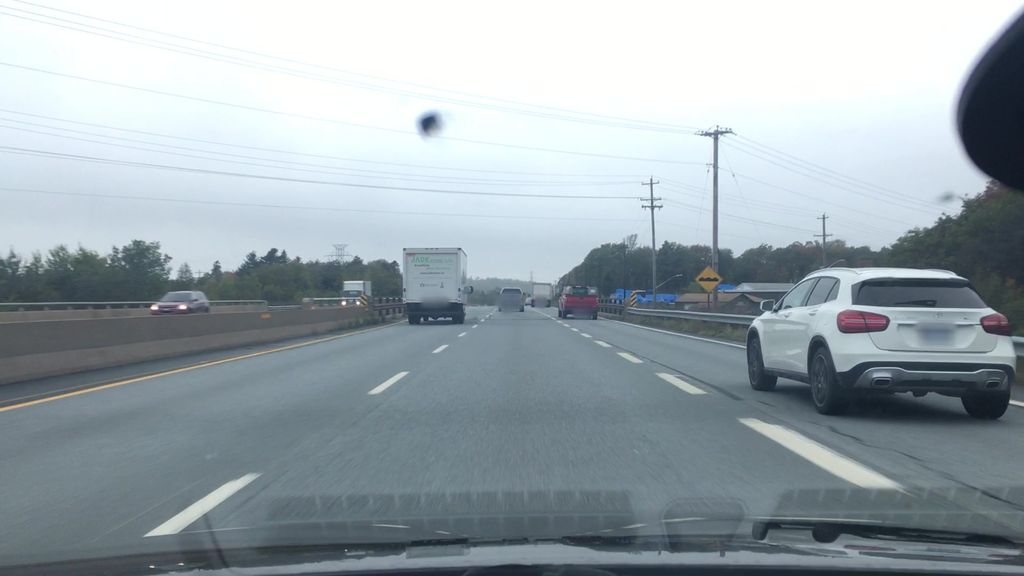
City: halifax